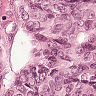
Metastatic tissue present: yes